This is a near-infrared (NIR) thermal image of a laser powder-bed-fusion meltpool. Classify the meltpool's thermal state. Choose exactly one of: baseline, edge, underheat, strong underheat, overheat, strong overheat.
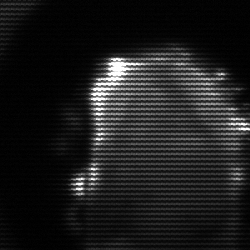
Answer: baseline